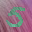
Label: 5